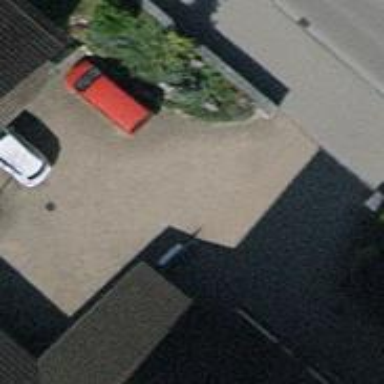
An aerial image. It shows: Driveway made of paving stones.